Question: can i add layout.xml, R.java and string.xml files in my folder?

'''
package stack.api.netfailure;
import sync.api.netfailure.R;
import android.app.Activity;
import android.os.Bundle;
import android.webkit.WebView;
public class NetconnectionFailureActivity extends Activity {
@Override
public void onCreate(Bundle savedInstanceState) {
super.onCreate(savedInstanceState);
setContentView(R.layout.main);
}
}
'''
'''
package stack.api.check;
import sync.api.netfailure.R;
import android.app.Activity;
import android.os.Bundle;
public class CheckActivity extends Activity {
/** Called when the activity is first created. */
@Override
public void onCreate(Bundle savedInstanceState) {
super.onCreate(savedInstanceState);
setContentView(R.layout.checklayout);
}
}
'''
If i have added this jar file to new project named "CheckingJarFile", and my layout in layout folder, it will crash as "'import sync.api.netfailure.R not found'". Please any one tell me how to convert my layout, my R.java file with myactivity into one package name?
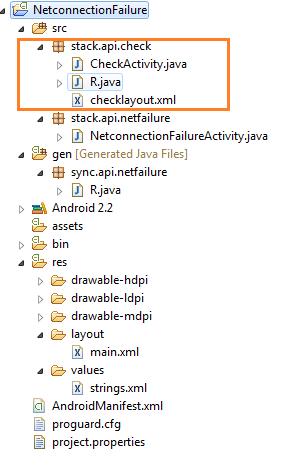
Answer: I Got a Solution by trying like below,
- - - - - - <URL>
My project will throw an error "'Manifest file is missing'", but after converting into jar file and referred in sample, 'Sample is Working Good'.
Otherwise we can create layout dynamically.